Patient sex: M
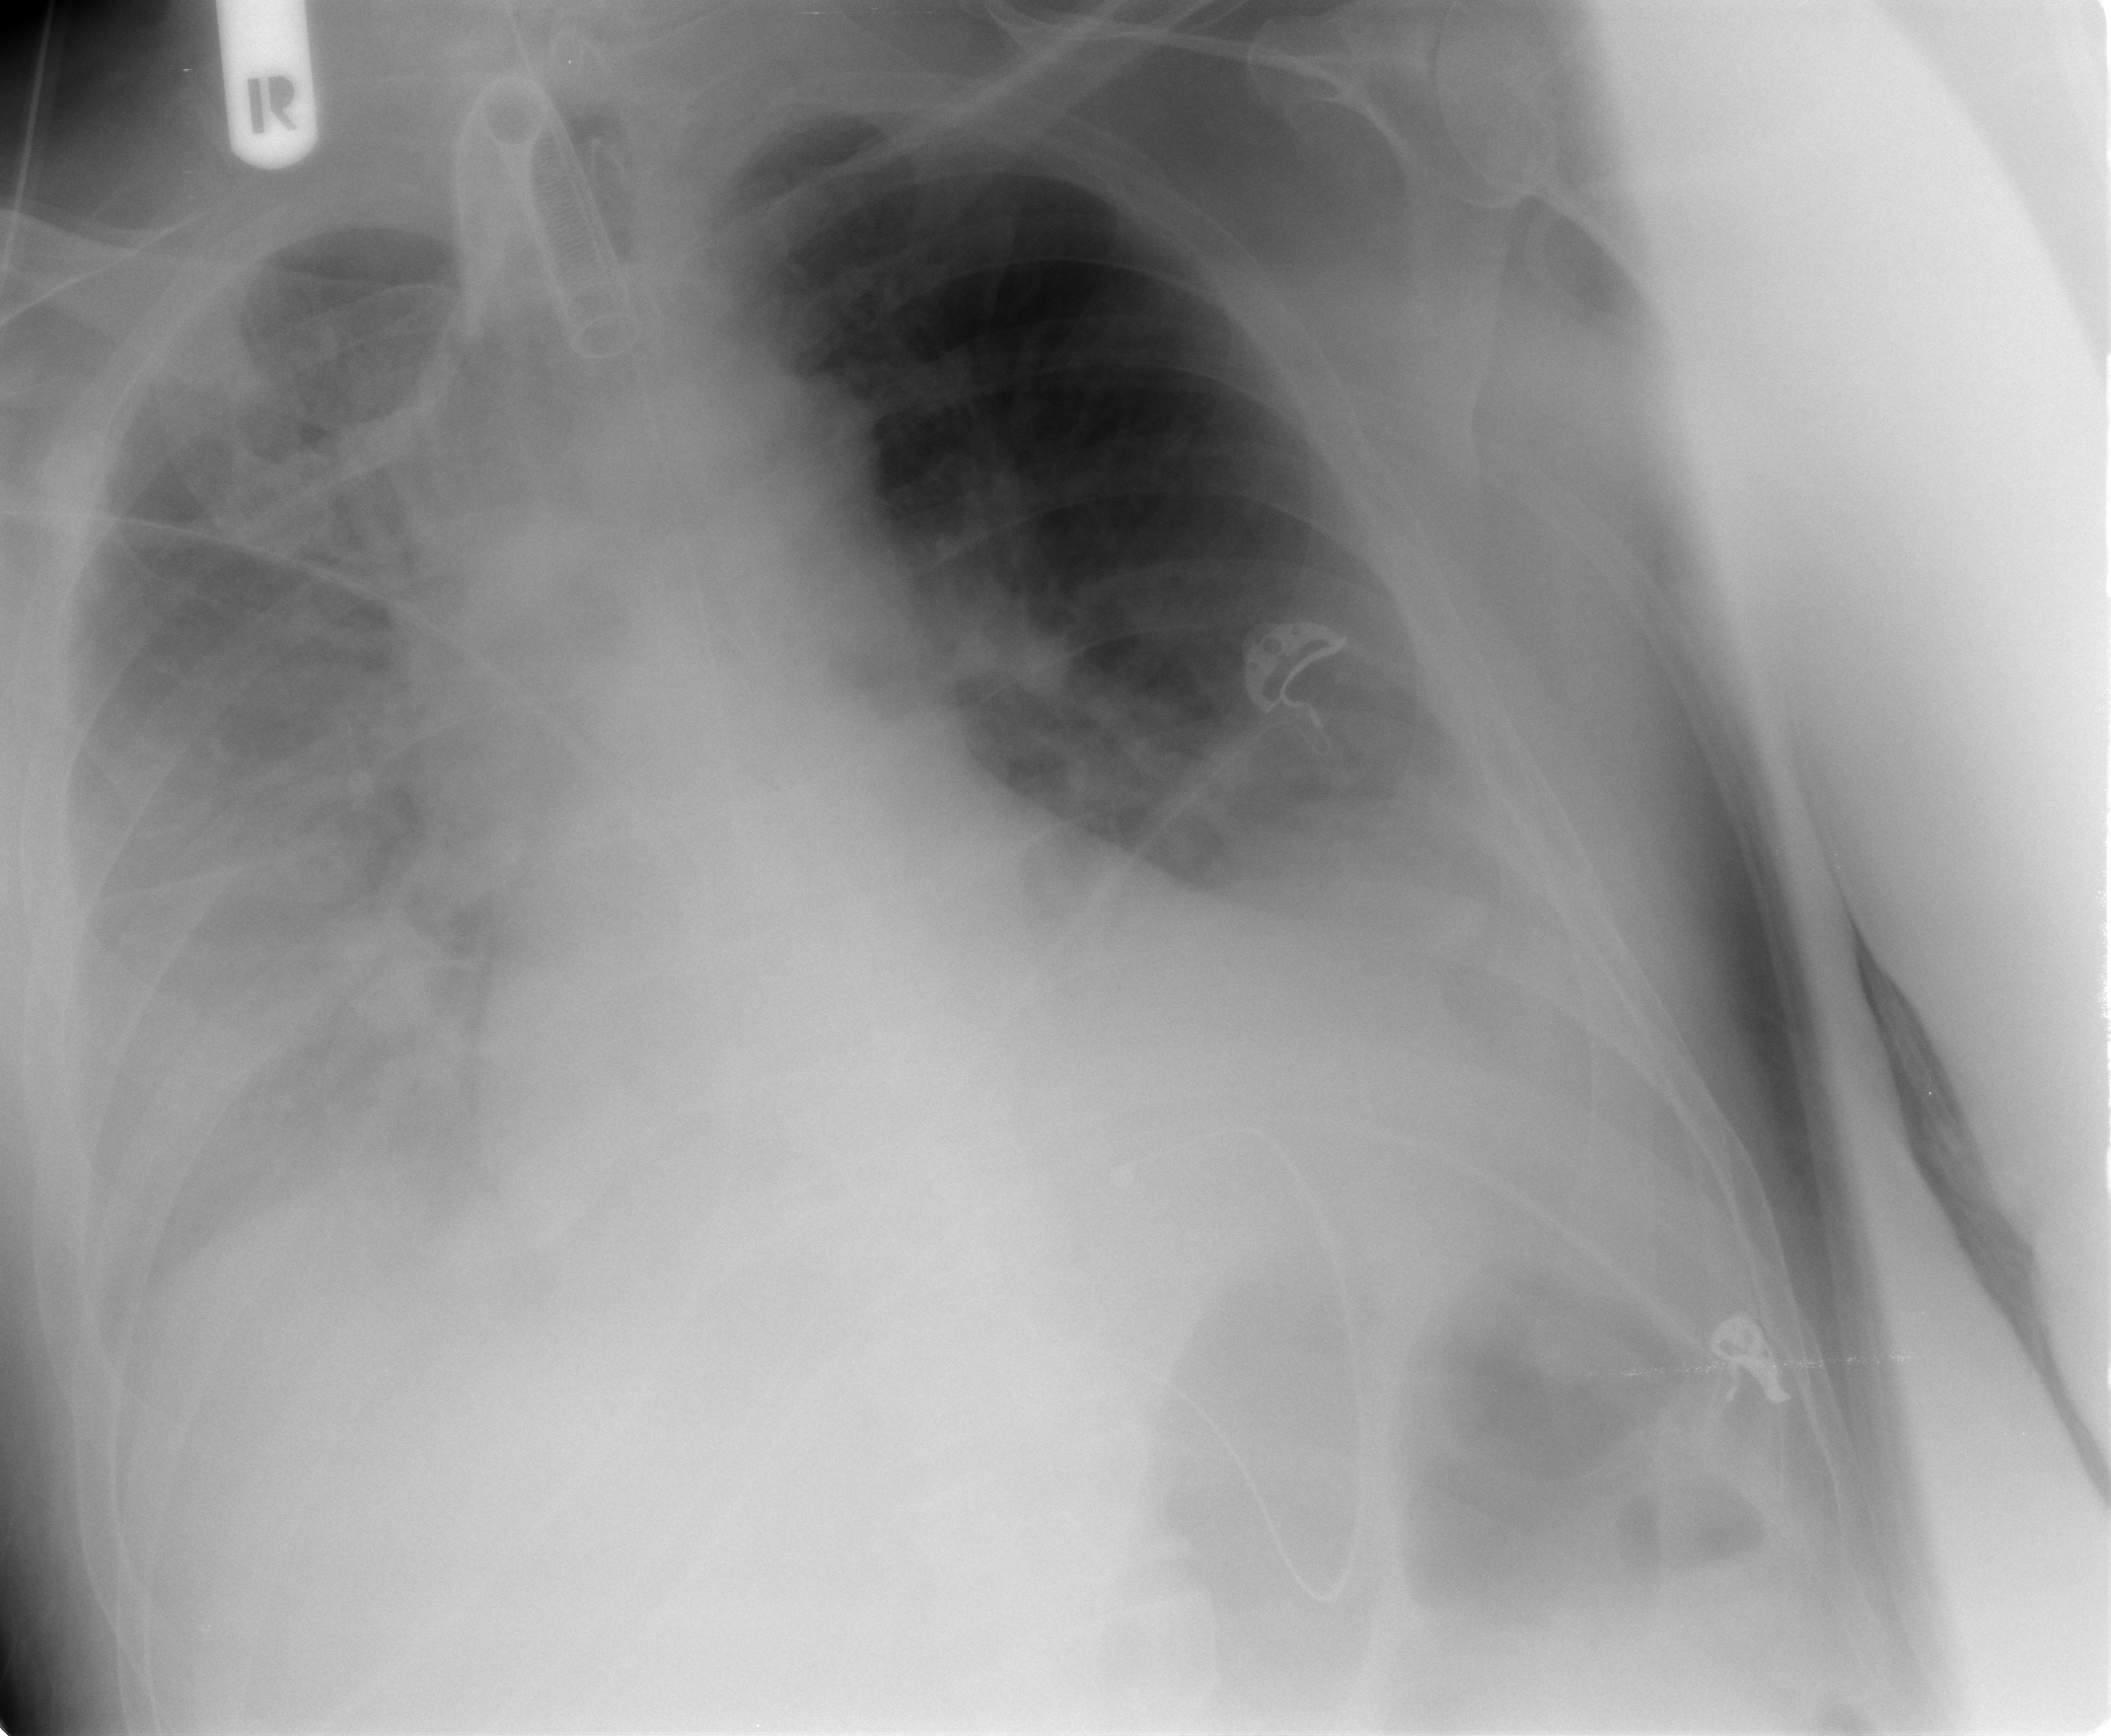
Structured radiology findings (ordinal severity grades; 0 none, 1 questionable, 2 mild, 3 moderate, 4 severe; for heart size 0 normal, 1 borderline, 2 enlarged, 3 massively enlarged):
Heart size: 0
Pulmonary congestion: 0
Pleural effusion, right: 2
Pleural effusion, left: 2
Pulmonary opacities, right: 3
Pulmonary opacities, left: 0
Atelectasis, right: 2
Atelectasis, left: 2